Question: : OS Debian 8.6 Jessie
:
phabricator 62cf4e6b95abbebc8ae2b1591039967651188c6e (Sat, Jan 14)
arcanist ade25facfdf22aed1c1e20fed3e58e60c0be3c2b (Fri, Jan 6)
phutil 9d85dfab0f532d50c2343719e92d574a4827341b (Fri, Jan 13)
: mysql Ver 14.14 Distrib 5.5.53, for debian-linux-gnu (x86_64) using readline 6.3
:
Server version: Apache/2.4.10 (Debian)
Server built: Sep 15 2016 20:44:43
Server's Module Magic Number: 20120211:37
Server loaded: APR 1.5.1, APR-UTIL 1.5.4
Compiled using: APR 1.5.1, APR-UTIL 1.5.4
Storage is configured MySQL (storage.mysql-engine.max-size = <PHONE>) and localdisk (storage.local-disk.path is set).
Phabricator is setup like vhost with next config:
'''
<VirtualHost *:80>
ServerName phabricator.domain.com
ServerAlias phab.domain.org
DocumentRoot /home/repo/phabricator/phabricator/webroot/
RewriteEngine on
RewriteRule ^/rsrc/(.*) - [L,QSA]
RewriteRule ^/favicon.ico - [L,QSA]
RewriteRule ^(.*)$ /index.php?__path__=$1 [B,L,QSA]
ErrorLog /var/log/apache2/phabricator-error.log
CustomLog /var/log/apache2/phabricator-access.log common
<Directory "/home/repo/phabricator/phabricator/webroot">
Require all granted
</Directory>
</VirtualHost>
'''
:

After almost 2 year work with that installation of Phab we started to experience file upload problems. 5 users reported sporadically stalled upload files on 15-20-25% and freez. Network access to server is stalled. Must reset connection.
2 of users always have a problem with upload (Nor drag-and-drop way nor upload form). That appear in task edit and in File module. Testet with all available browsers - IE11, Chrome, Firefox.
Network recovers only by reset (enable/disable) of network adapter to brings back the network connection.
The size of files is from 500K to 2.5Mb. I thought is not a size critical - next time same file can be uploaded for few seconds.
The problem files on neighbour PC, same network, uploads fast and OK!
Apache2 logs and Phabricator logs not report any errors which is strange.
All recommended settings in apache2 conf and PHP values are setup to the highest possible timeout or files/upload size.
If it's needed more info/actions/logs can provide.
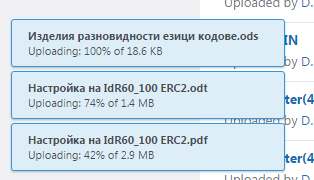
Answer: Resolved: Change in PHP upload size and permit Phabricator's URLs in enterprize AV